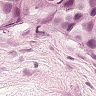
Metastatic tissue present: yes